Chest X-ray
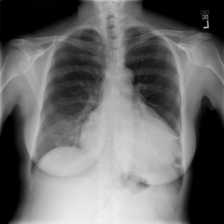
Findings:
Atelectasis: positive
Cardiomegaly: negative
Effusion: negative
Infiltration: negative
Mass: negative
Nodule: negative
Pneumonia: negative
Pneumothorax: negative
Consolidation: negative
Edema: negative
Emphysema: negative
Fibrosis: negative
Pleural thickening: negative
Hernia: negative